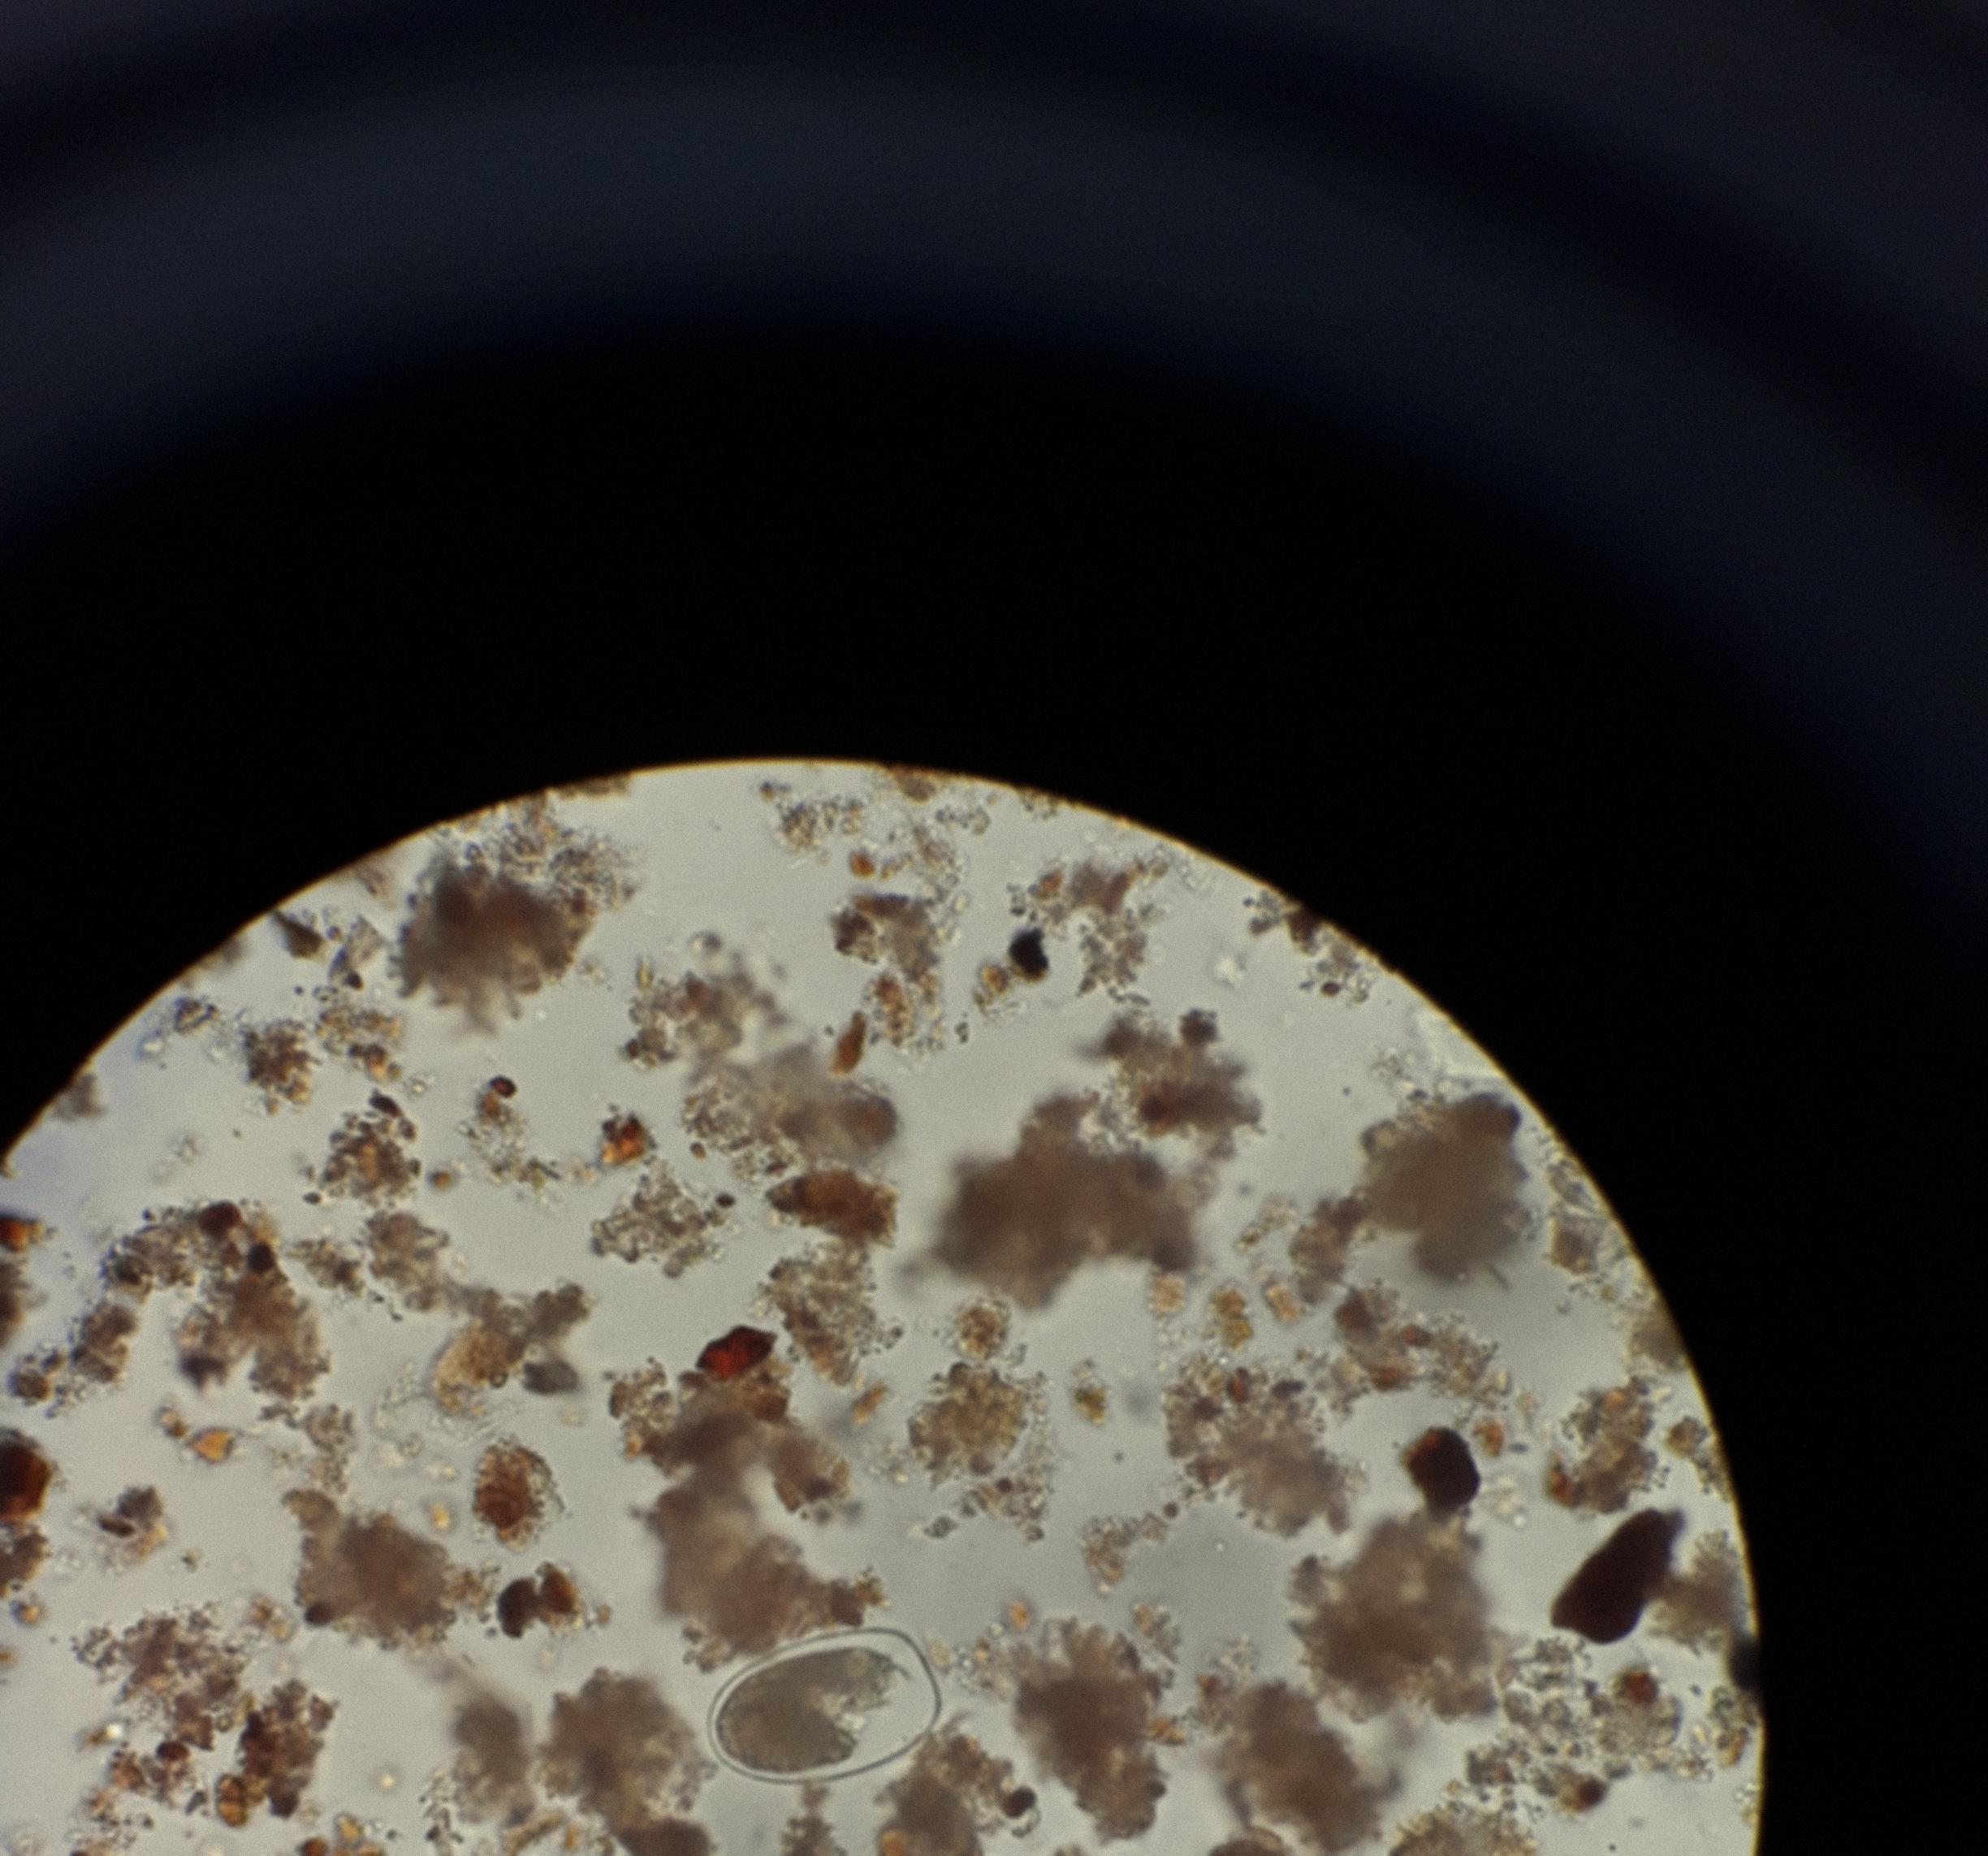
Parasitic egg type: Hookworm egg